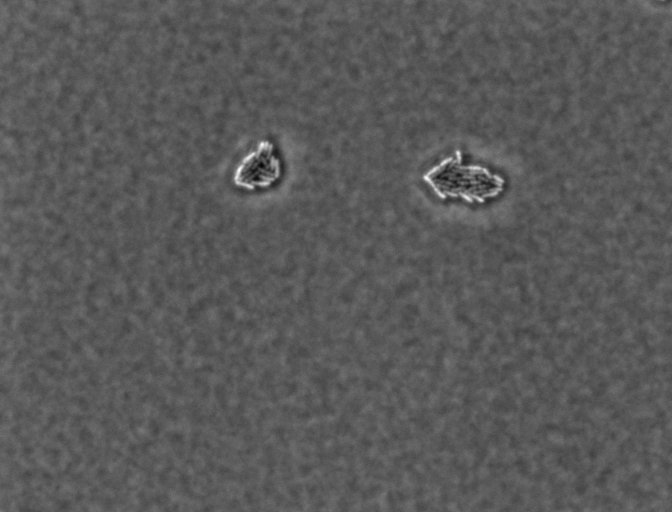
Salmonella enterica Typhimurium